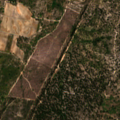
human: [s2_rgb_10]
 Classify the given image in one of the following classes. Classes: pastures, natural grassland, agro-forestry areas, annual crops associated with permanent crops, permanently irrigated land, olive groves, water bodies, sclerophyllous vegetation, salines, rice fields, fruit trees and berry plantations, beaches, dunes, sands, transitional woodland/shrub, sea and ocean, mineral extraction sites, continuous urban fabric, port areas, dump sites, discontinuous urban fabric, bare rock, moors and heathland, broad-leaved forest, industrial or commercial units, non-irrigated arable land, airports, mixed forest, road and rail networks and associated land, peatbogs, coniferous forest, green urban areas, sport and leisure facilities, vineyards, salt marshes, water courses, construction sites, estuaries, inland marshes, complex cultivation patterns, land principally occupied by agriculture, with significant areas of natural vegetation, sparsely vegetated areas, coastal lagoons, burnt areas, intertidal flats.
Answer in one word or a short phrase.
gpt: continuous urban fabric